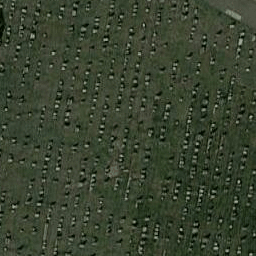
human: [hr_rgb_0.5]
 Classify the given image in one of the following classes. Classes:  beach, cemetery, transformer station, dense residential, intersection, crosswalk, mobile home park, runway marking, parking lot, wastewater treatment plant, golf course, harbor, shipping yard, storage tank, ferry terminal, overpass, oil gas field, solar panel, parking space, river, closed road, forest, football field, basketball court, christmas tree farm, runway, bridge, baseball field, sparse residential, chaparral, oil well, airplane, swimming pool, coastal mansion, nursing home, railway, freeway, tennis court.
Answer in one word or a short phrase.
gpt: cemetery